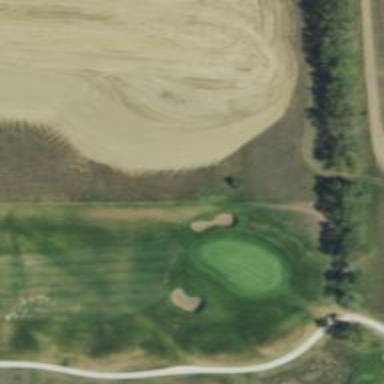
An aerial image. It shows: Golf hole.